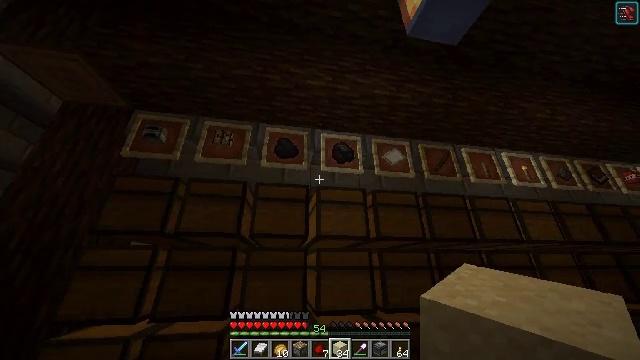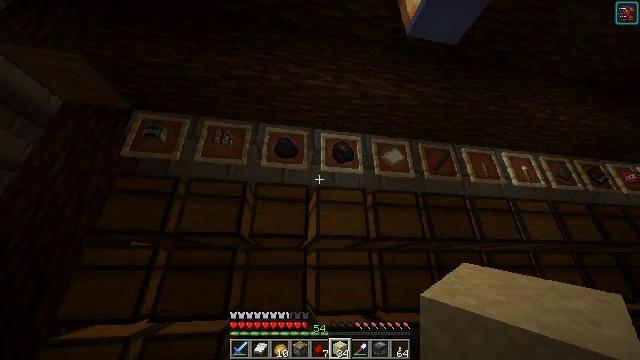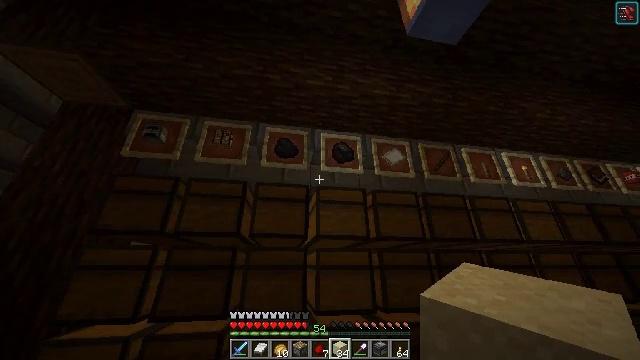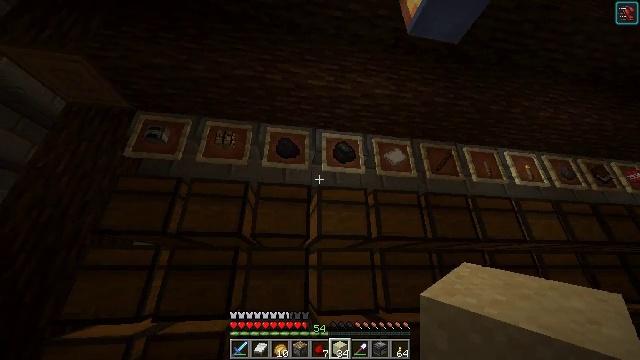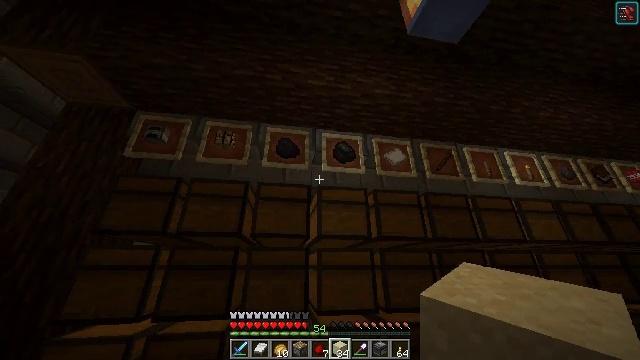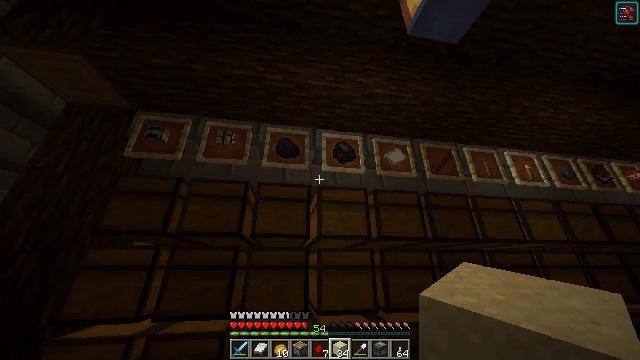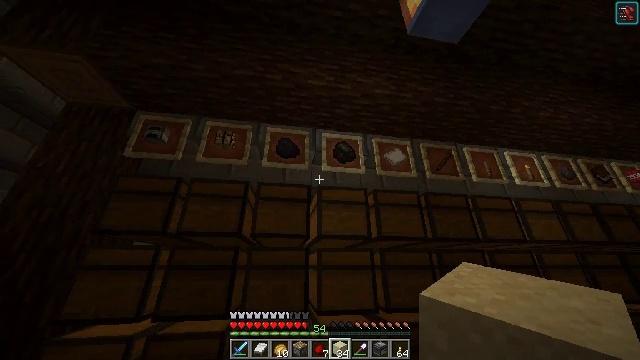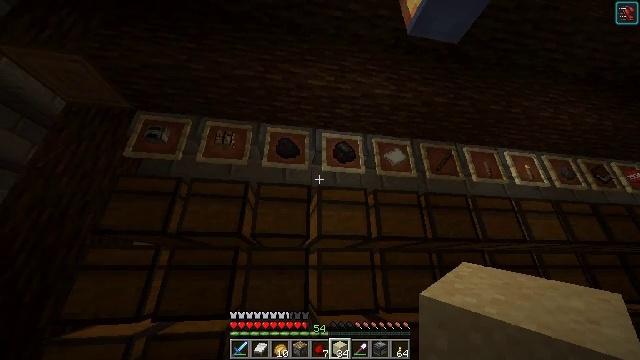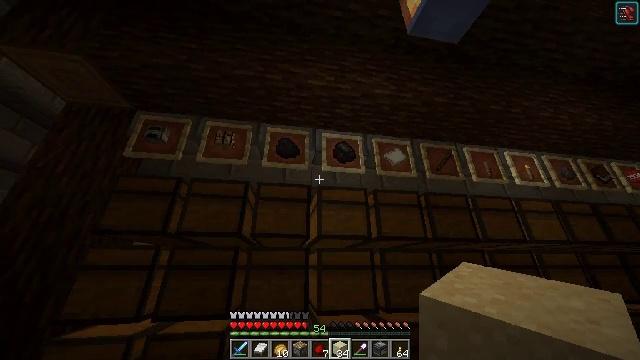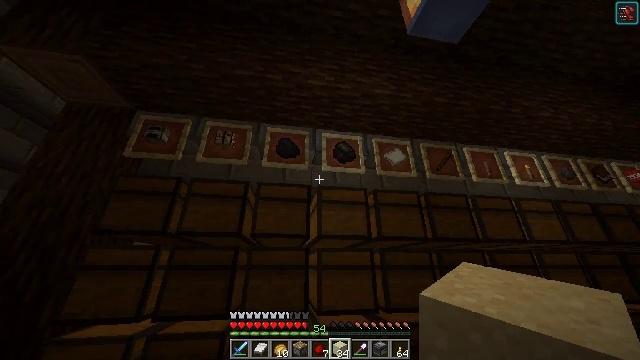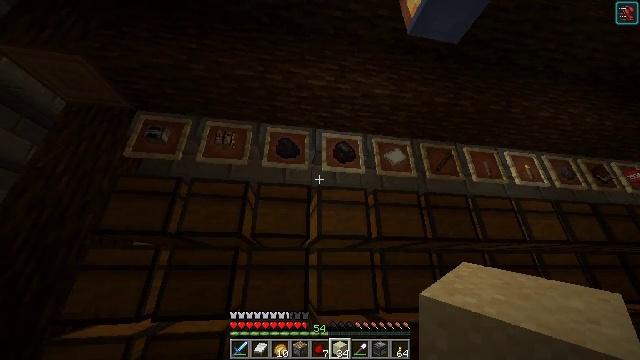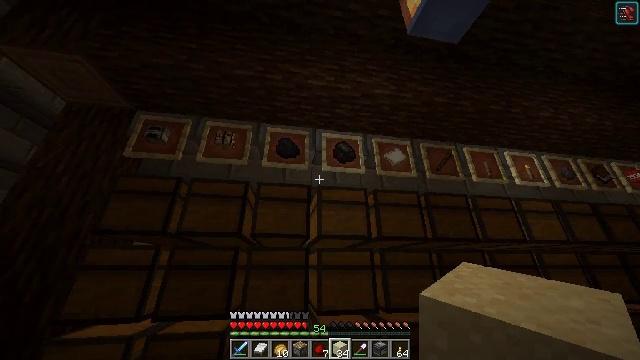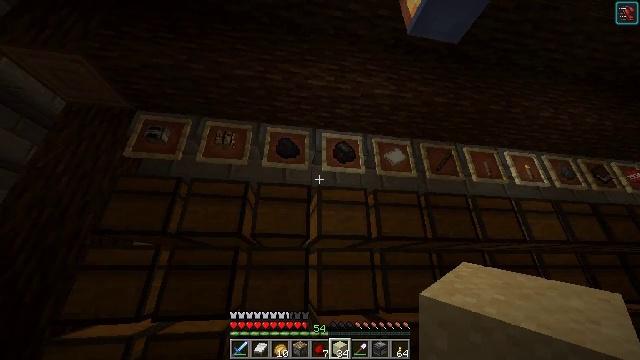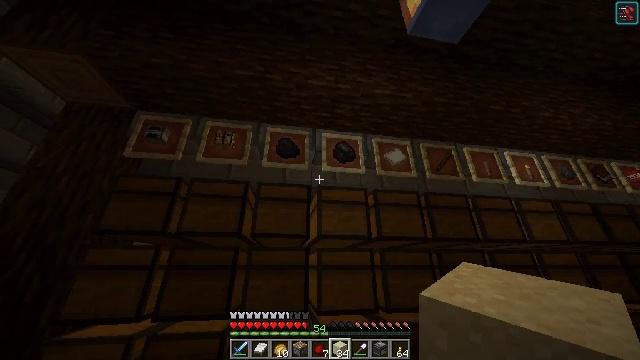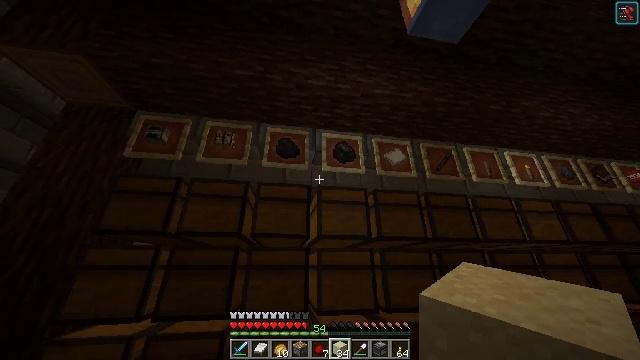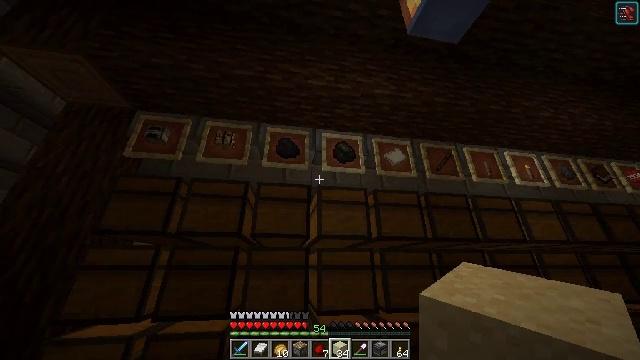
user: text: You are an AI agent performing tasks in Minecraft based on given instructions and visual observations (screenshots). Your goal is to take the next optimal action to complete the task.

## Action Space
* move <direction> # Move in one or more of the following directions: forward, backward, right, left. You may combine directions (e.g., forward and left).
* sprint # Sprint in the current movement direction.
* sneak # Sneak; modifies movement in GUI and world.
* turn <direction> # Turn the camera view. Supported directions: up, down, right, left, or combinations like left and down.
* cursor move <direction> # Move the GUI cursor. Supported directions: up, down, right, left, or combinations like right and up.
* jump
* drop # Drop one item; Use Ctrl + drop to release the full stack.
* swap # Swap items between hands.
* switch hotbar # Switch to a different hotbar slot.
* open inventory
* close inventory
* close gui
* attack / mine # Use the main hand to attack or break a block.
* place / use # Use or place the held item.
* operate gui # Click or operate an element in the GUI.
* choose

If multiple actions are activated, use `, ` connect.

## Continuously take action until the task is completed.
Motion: motion action
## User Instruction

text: Construct an observer at the crafting table.
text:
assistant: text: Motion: no_op
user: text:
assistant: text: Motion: no_op
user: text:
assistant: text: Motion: no_op
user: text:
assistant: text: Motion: no_op
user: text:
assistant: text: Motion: no_op
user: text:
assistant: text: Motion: no_op
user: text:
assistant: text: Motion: no_op
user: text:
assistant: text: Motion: no_op
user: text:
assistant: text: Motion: no_op
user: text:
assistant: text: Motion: no_op
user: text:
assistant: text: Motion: no_op
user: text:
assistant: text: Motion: no_op
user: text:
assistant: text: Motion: no_op
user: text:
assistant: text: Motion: no_op
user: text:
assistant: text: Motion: no_op
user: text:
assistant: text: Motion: no_op
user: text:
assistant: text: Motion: no_op
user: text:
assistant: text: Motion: no_op
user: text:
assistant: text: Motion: no_op
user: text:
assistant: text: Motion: no_op
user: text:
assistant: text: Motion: no_op
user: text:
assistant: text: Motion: no_op
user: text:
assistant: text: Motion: no_op
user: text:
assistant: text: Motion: no_op
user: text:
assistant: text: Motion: no_op
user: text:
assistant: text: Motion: no_op
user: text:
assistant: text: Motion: no_op
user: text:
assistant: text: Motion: no_op
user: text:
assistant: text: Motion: no_op
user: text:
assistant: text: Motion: no_op